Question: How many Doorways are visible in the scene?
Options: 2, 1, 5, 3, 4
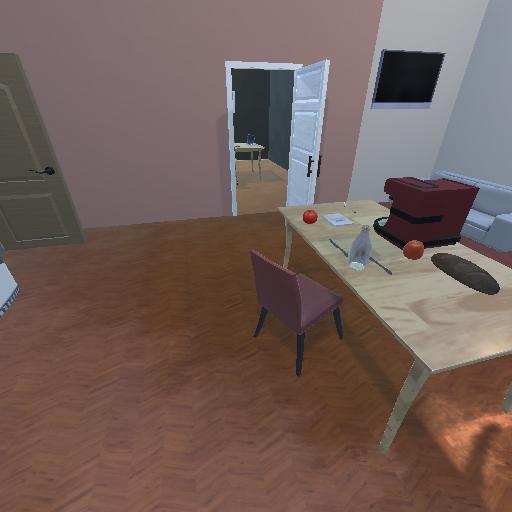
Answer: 2